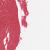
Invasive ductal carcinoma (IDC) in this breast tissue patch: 0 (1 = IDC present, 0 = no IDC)